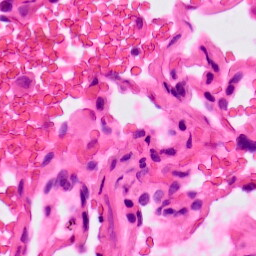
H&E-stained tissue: Lung